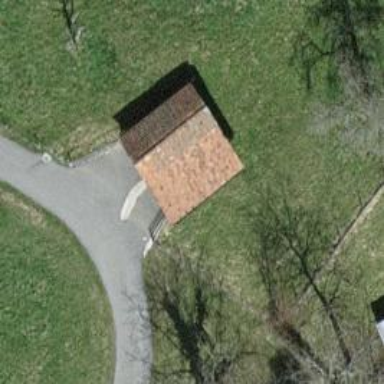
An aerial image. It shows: Shed.